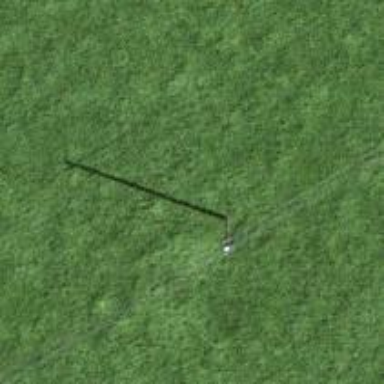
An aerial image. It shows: Power pole.